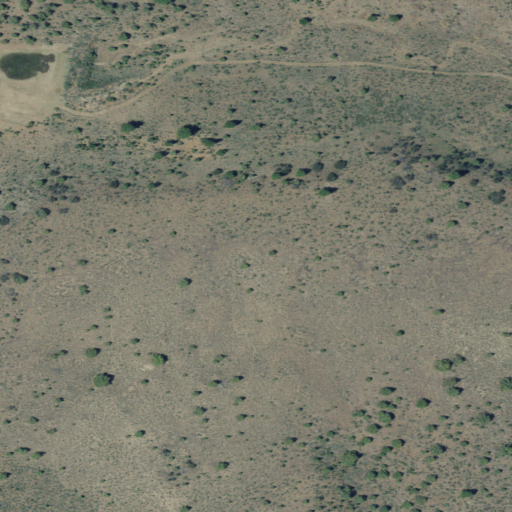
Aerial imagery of plain(s) in Oregon named Green Flat containing only shrub